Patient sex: M
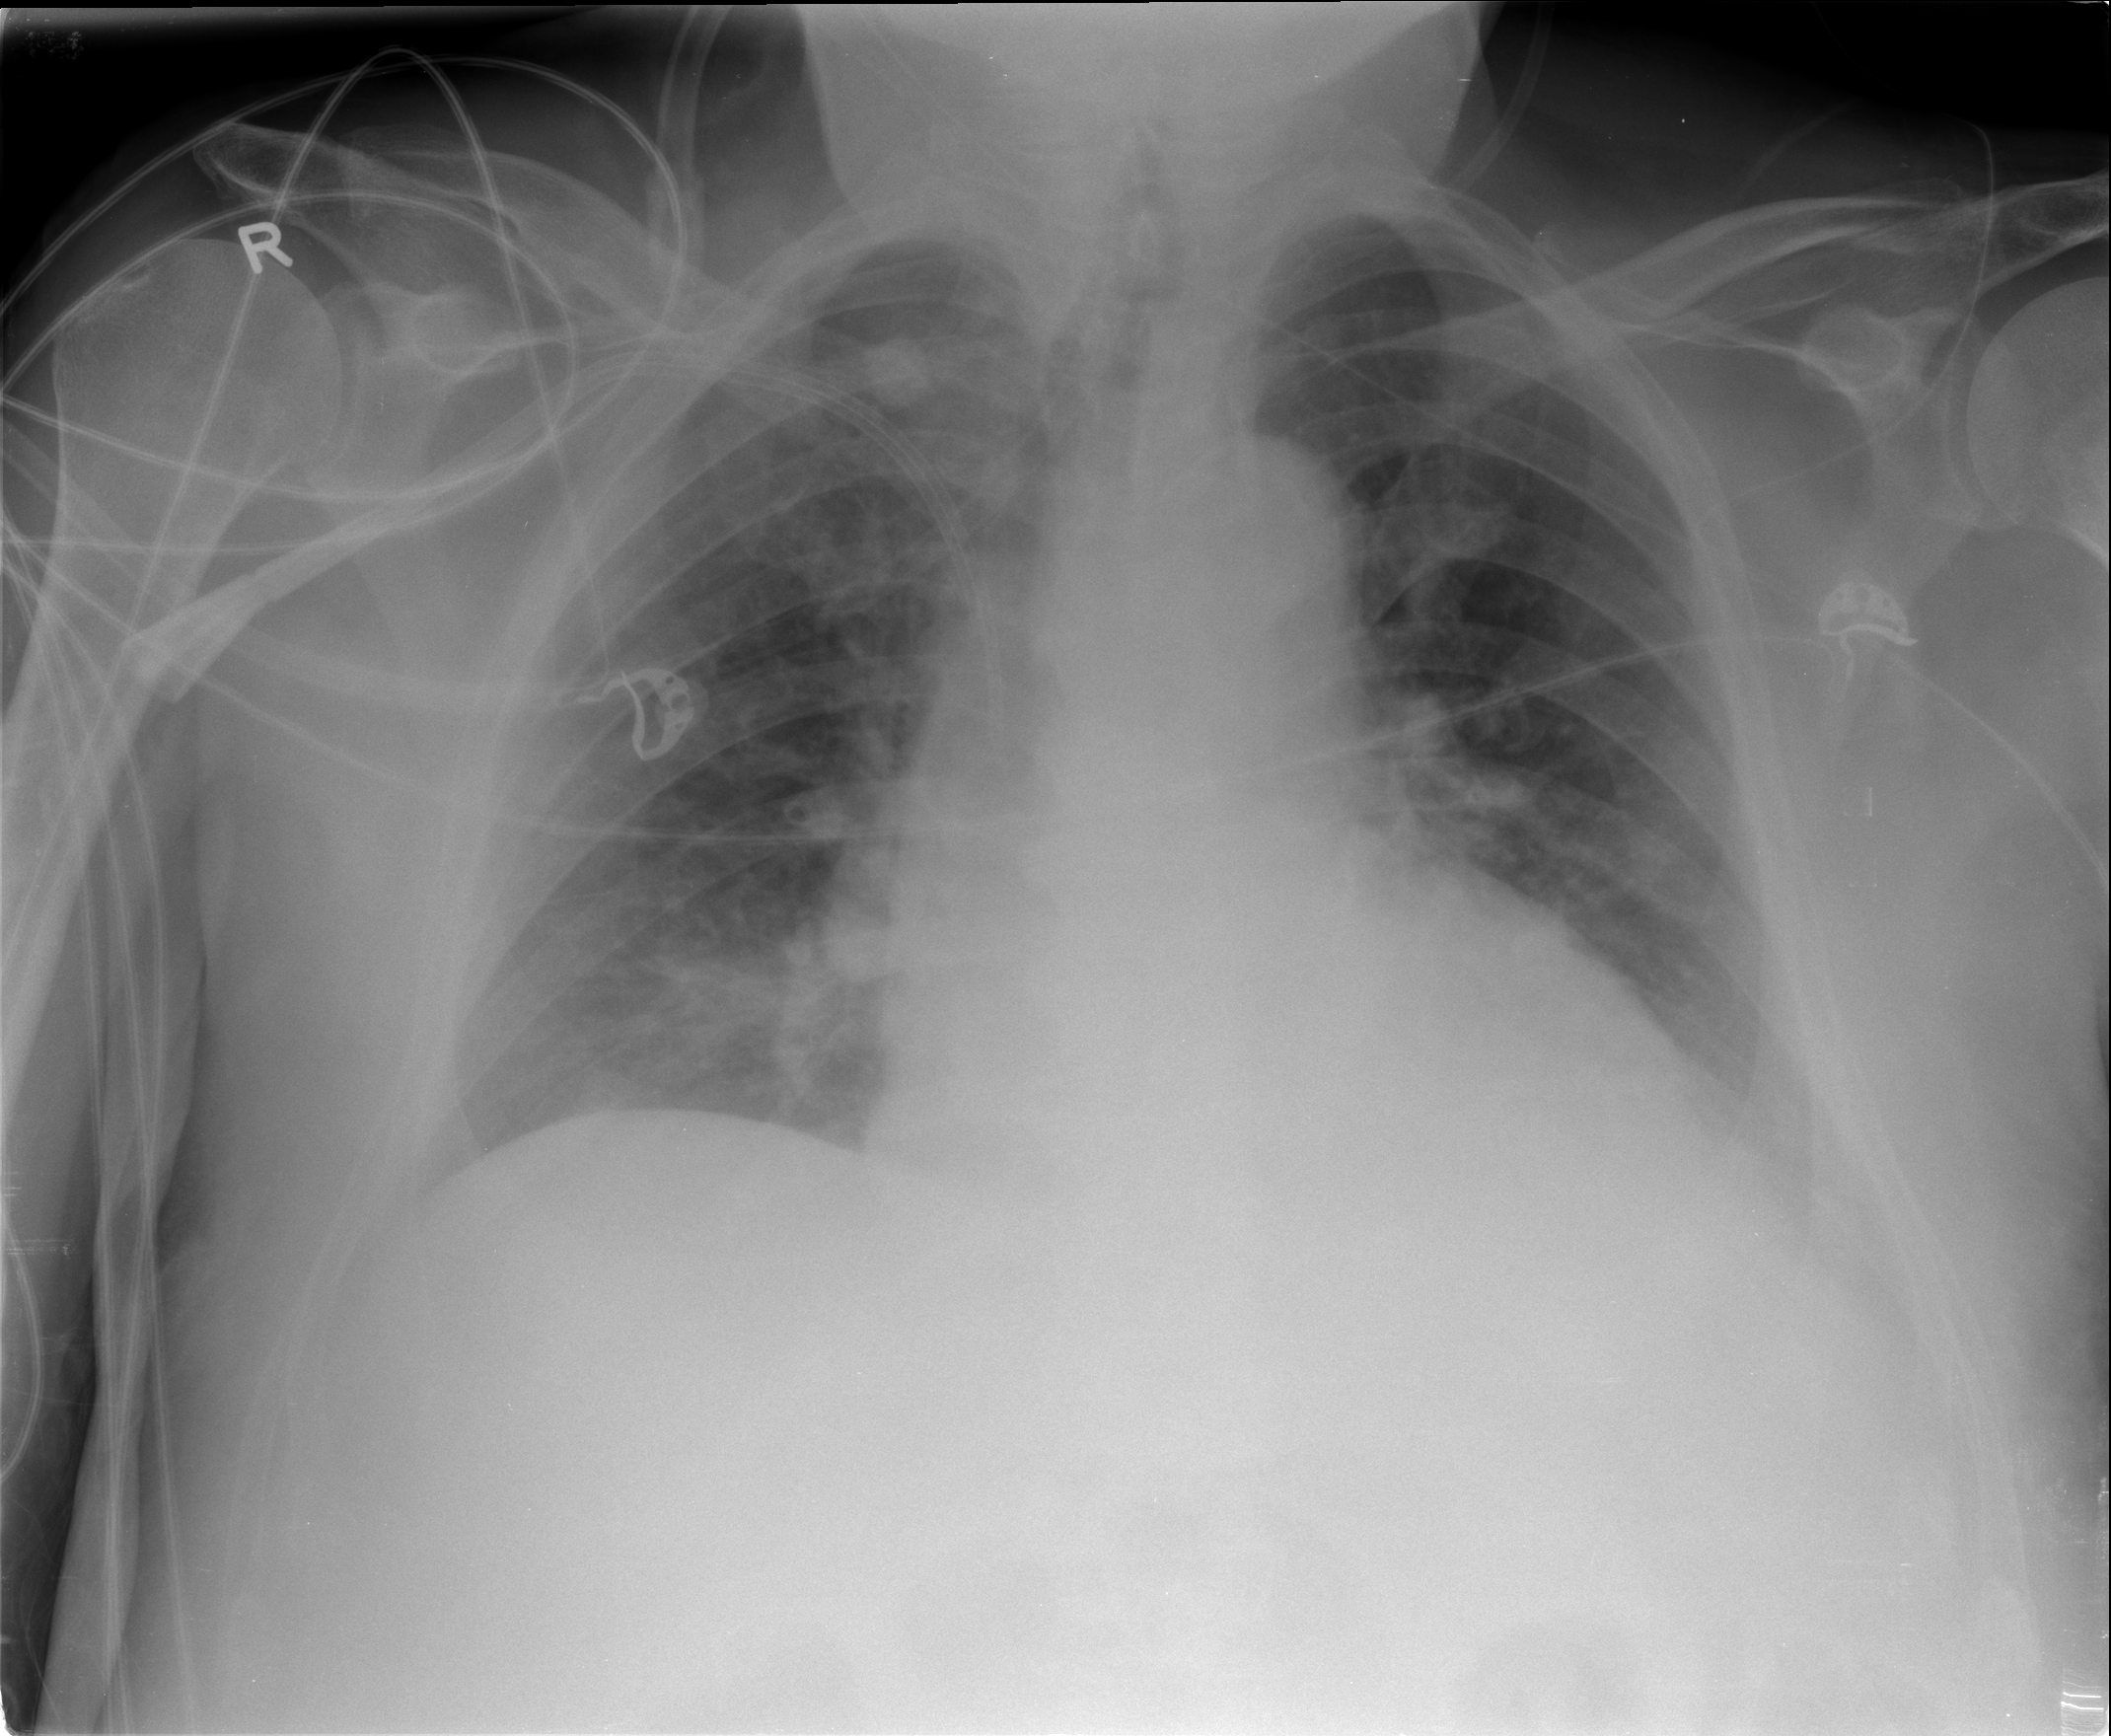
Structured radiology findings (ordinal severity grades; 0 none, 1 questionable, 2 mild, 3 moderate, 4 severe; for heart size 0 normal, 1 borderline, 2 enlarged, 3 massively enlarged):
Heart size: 1
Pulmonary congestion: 2
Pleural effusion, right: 2
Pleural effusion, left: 2
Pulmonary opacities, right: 1
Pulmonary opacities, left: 1
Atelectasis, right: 2
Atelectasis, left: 2